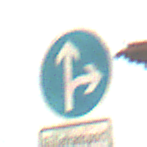
Verkehrszeichen: VorgeschriebeneFahrtrichtungGeradeausOderRechts
Zusatzzeichen unten: BesondereFahrzeugeUndTransportgueter12
Umgebung: Outdoor, Suburban
Tageszeit: SunriseSunset
Wetter: PartlyCloudy
Licht: Natural
Jahreszeit: NotSpecified
Kontrast: MediumContrast